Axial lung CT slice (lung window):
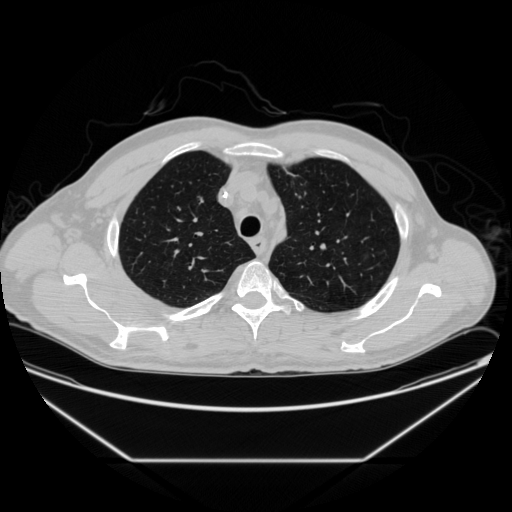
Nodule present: no